Question: I'm building a UITableView programmatically without NIB files here. I'm doing something silly however, as my navigationBar shows up fine, as does my UITableView. However, the UITableView is not properly fitting onto the screen. You'll see roughly 20 pixels separating the UINavigationBar and the UITableView. I set my window's backgroundColor to black, as you can see in this screen shot:

Here's the code to reproduce the problem:
'''
- (void)loadView
{
[super loadView];
// TableViews that wish to utilize tableView footers/headers should override this method.
UITableView *aTableView = [[UITableView alloc] initWithFrame:[[UIScreen mainScreen] applicationFrame] style:UITableViewStylePlain];
aTableView.autoresizingMask = (UIViewAutoresizingFlexibleWidth|UIViewAutoresizingFlexibleHeight);
aTableView.separatorStyle = UITableViewCellSeparatorStyleSingleLine;
aTableView.delegate = self;
aTableView.dataSource = dataSource;
self.tableView = aTableView;
[self.view addSubview:self.tableView];
[aTableView release];
// style navigation bar.
//self.navigationController.navigationBar.barStyle = UIBarStyleBlackOpaque;
}
'''
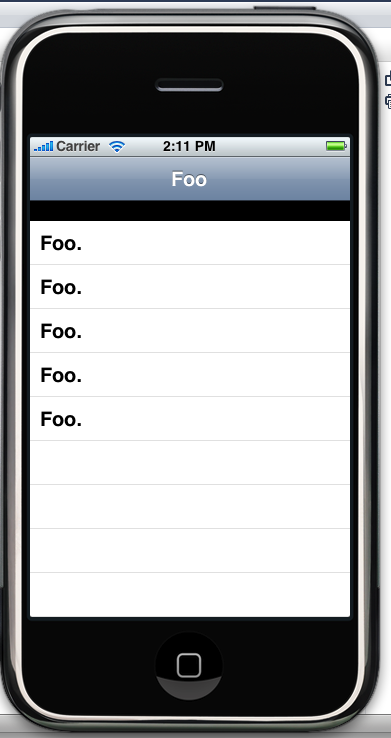
Answer: use bounds instead of applicationFrame